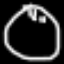
Label: clock